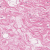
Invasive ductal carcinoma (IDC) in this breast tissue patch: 0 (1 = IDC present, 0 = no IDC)